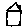
Label: house